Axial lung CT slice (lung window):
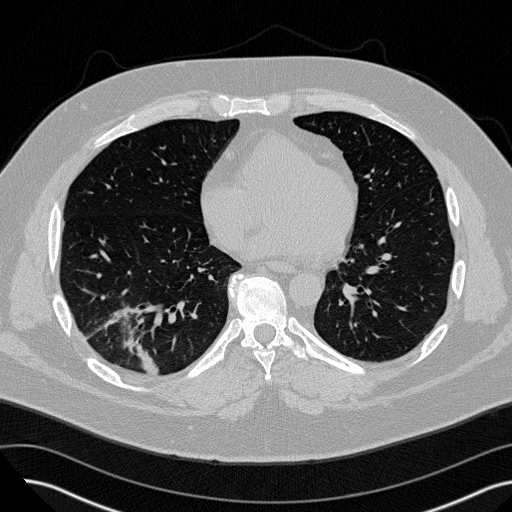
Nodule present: no